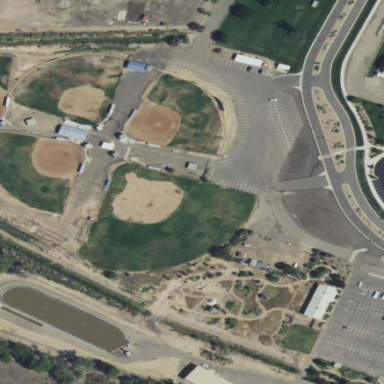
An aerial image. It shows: Baseball pitch for leisure land activities.